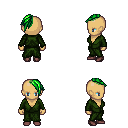
a pixel art fantasy rpg character, female body template, human, tanned skin, green robe, teal pants, green long mohawk hairstyle, maroon shoes, four views (front, back, left, right), 2x2 character sprite sheet, small pixel art, hard edges, no anti-aliasing